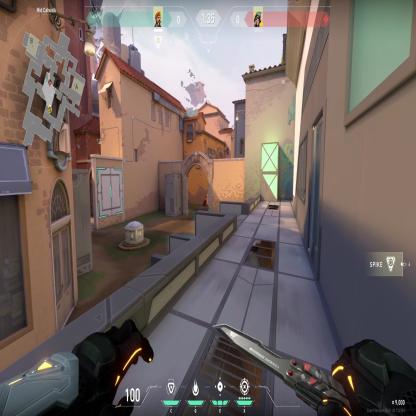
Label: enemy